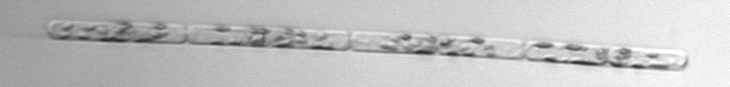
Label: Dactyliosolen_fragilissimus